Aerial crown-view tile of a tropical tree (Barro Colorado Island, Panama), acquired 20240611:
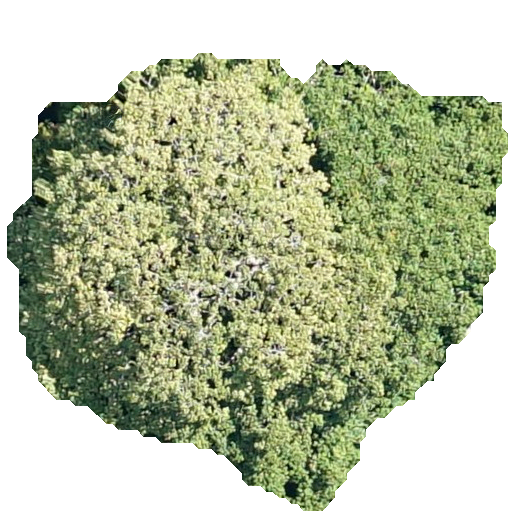
Species: Sterculia apetala
GBIF accepted scientific name: Sterculia apetala
Crown area: 254.66 m²